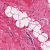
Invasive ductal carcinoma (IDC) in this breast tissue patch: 0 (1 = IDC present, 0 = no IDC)